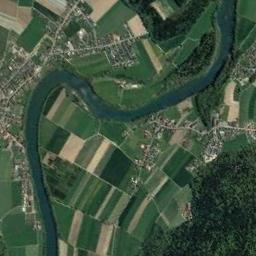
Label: river